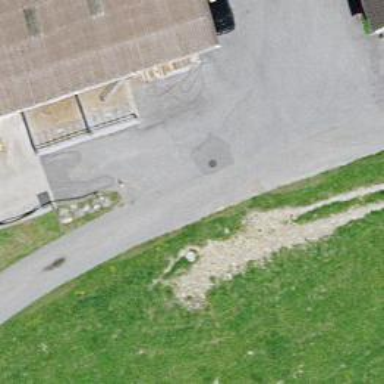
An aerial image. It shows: Driveway.